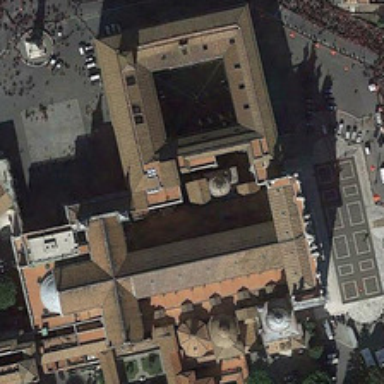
Many people are near a church .